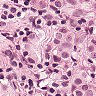
Metastatic tissue present: yes